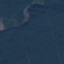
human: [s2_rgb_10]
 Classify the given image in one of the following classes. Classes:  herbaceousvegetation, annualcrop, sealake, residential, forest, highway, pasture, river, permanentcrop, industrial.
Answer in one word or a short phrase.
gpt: Forest